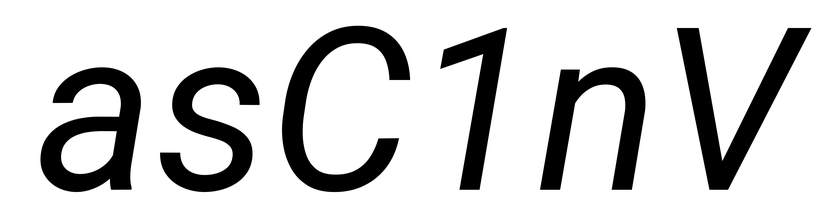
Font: Roboto-Italic_Italic